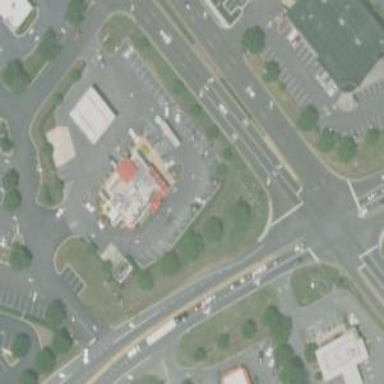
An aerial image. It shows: Convenience shop.